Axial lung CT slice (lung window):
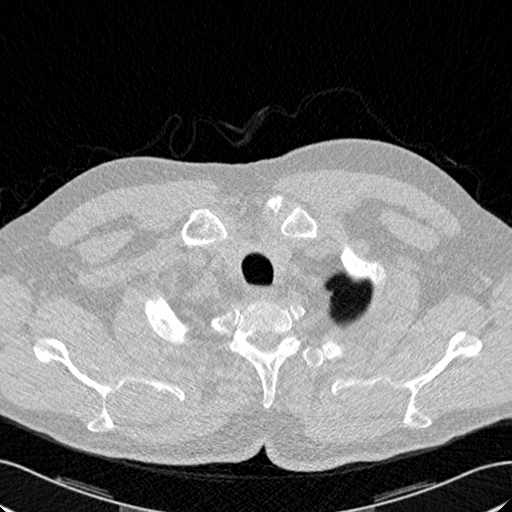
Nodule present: no